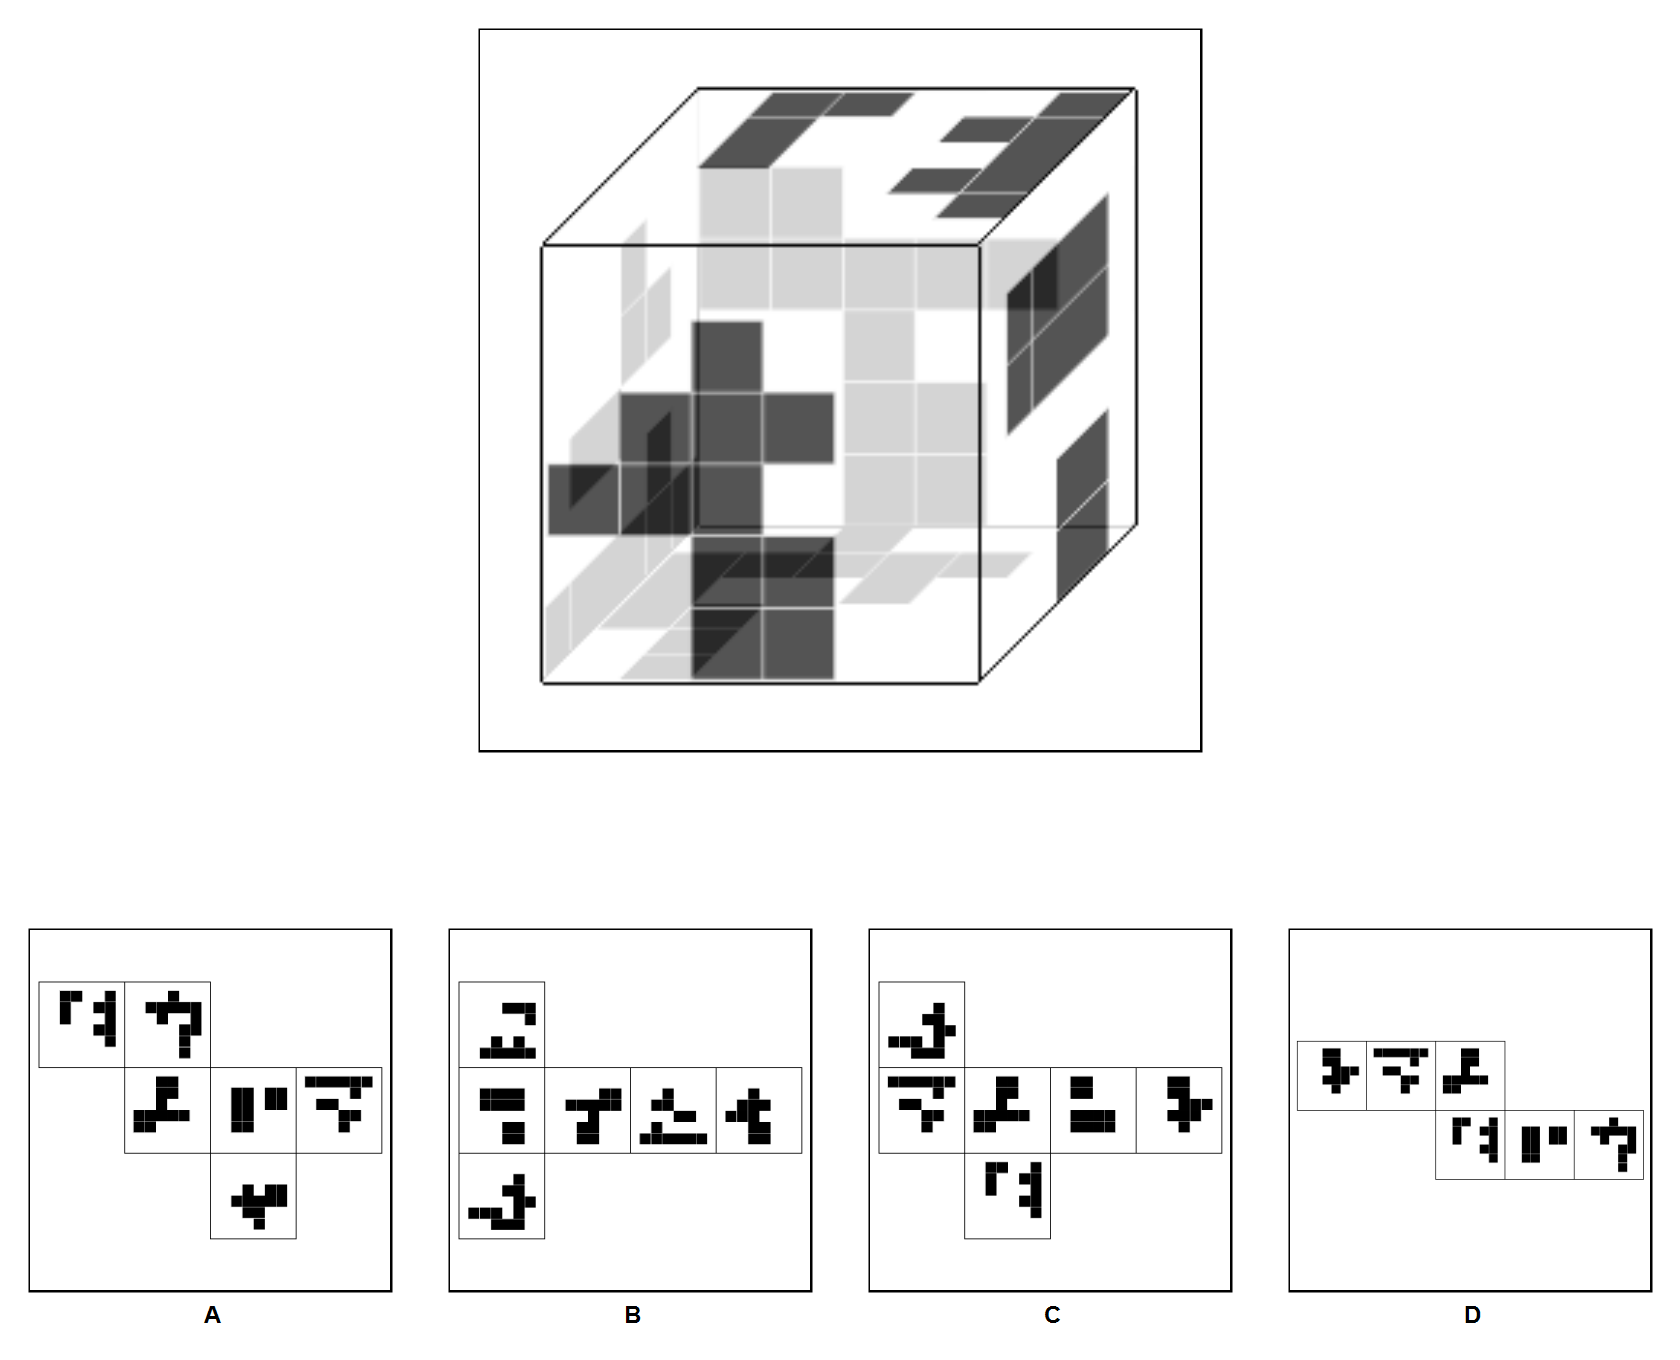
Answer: A